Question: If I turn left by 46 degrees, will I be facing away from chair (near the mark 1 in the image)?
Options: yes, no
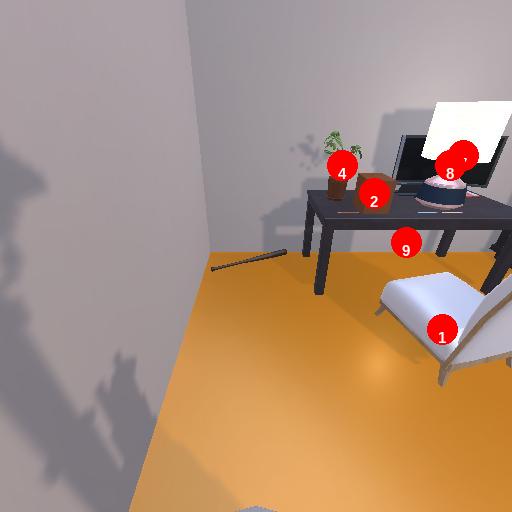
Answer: yes